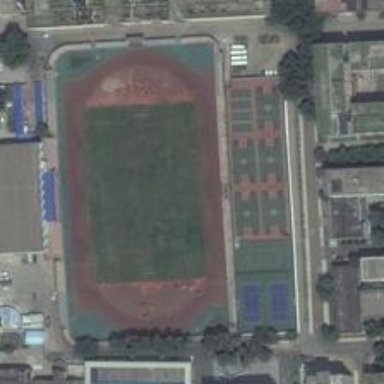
Football field, tennis courts and basketball courts are all included in this rectangular area .